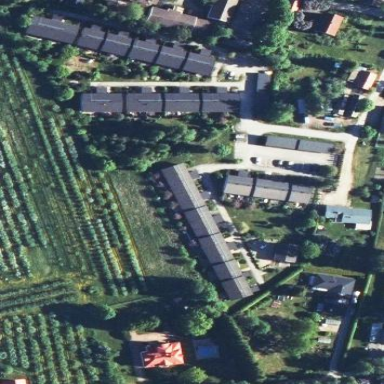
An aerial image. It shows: Terrace building.